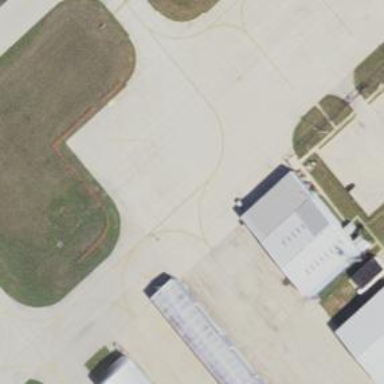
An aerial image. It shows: Image of taxiway at airport.